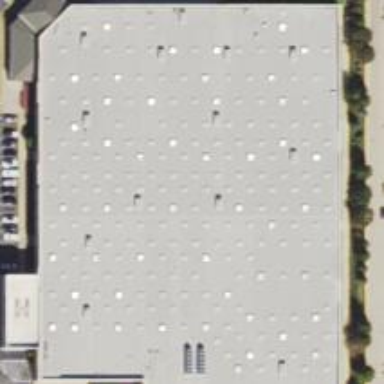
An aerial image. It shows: Retail building that operates as wholesale shop.